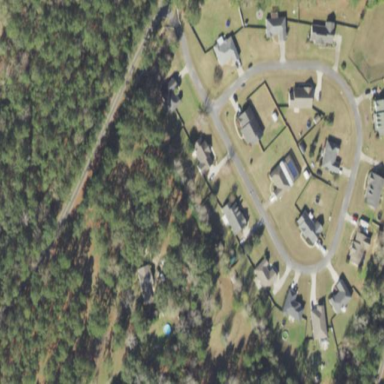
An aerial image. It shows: This residential area consists of single-family homes.